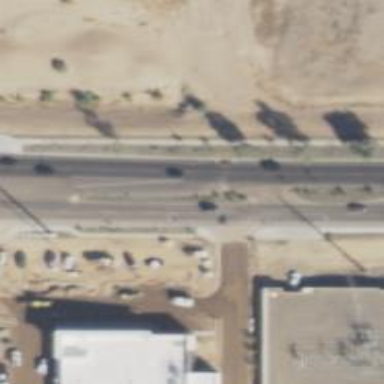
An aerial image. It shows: Secondary link road with asphalt surface.